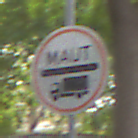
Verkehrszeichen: Mautpflicht
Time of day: MorningAfternoon
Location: Outdoor (Urban)
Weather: Overcast
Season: NotSpecified
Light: Natural